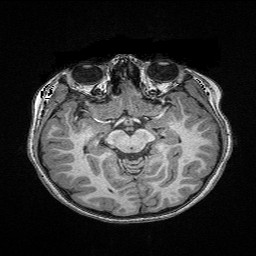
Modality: T1w
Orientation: coronal